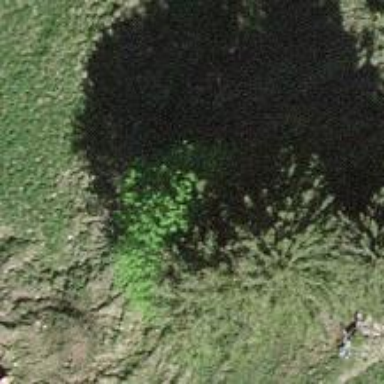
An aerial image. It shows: Evergreen needle-leaved tree.